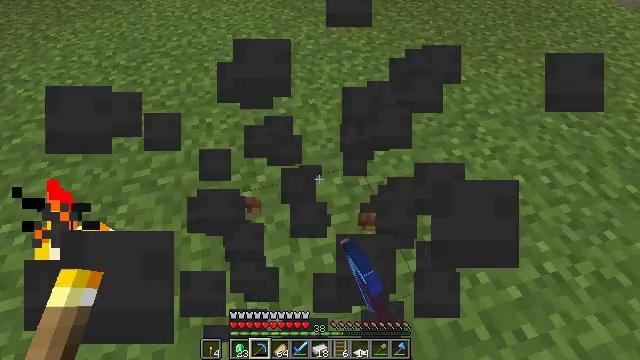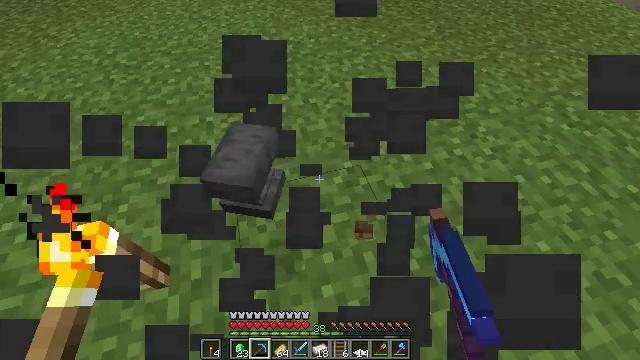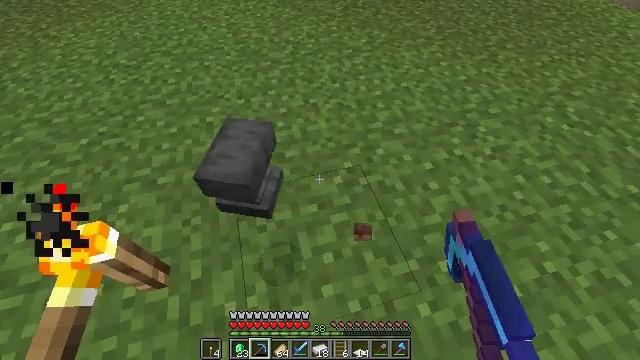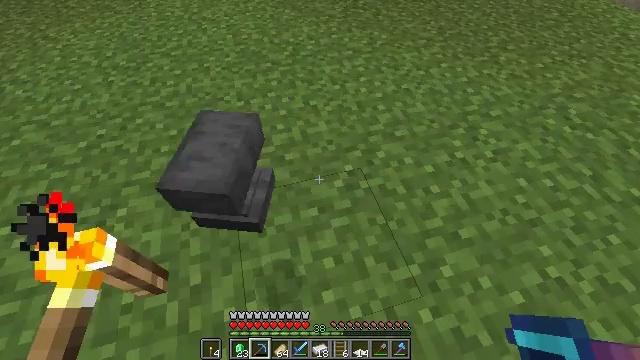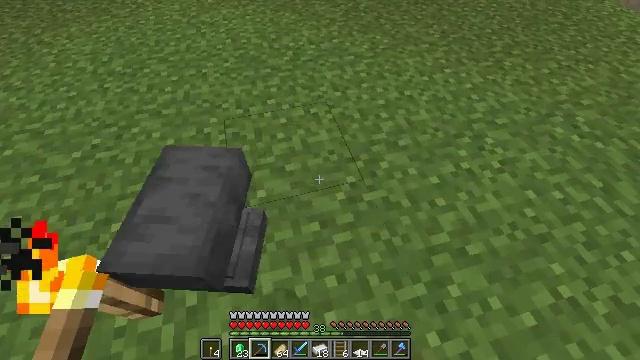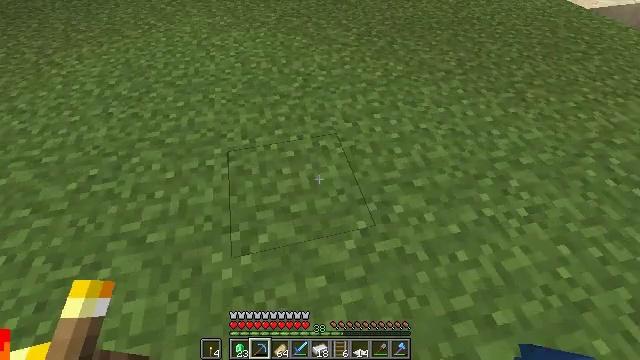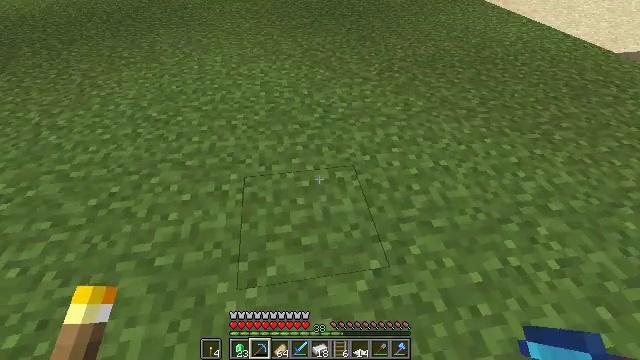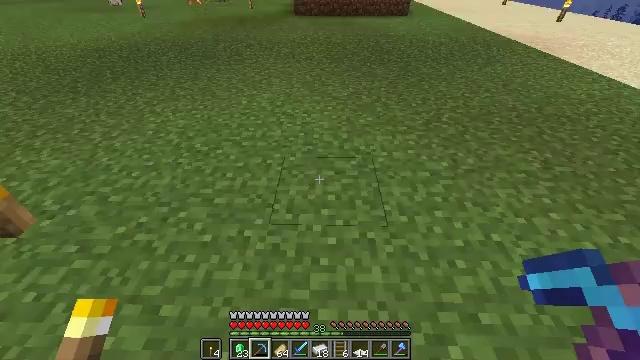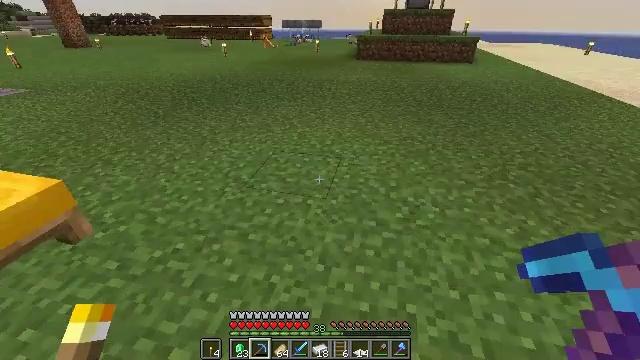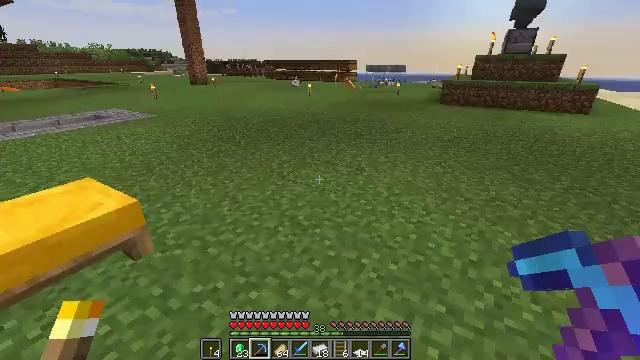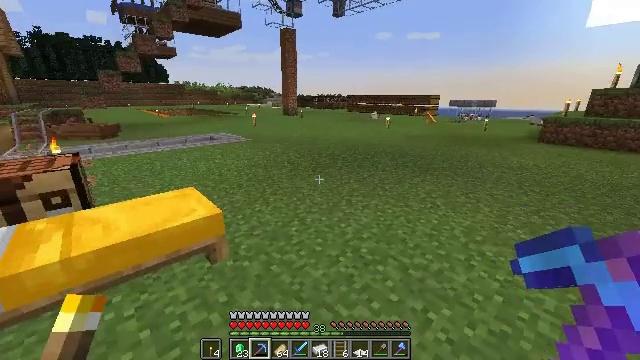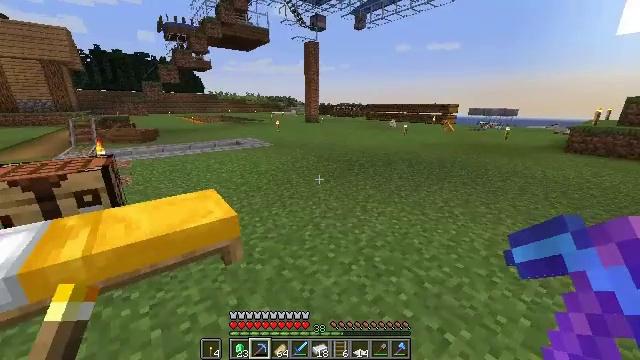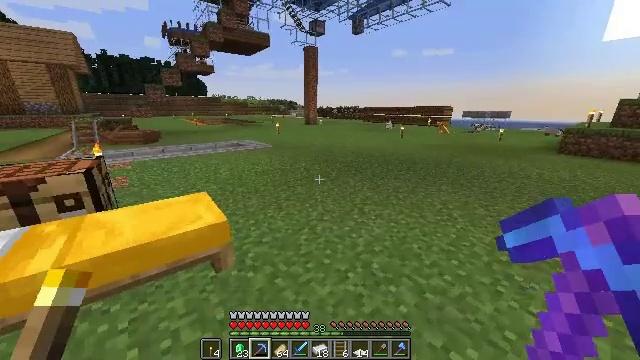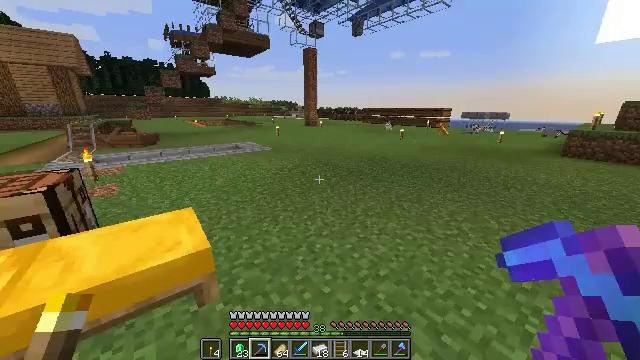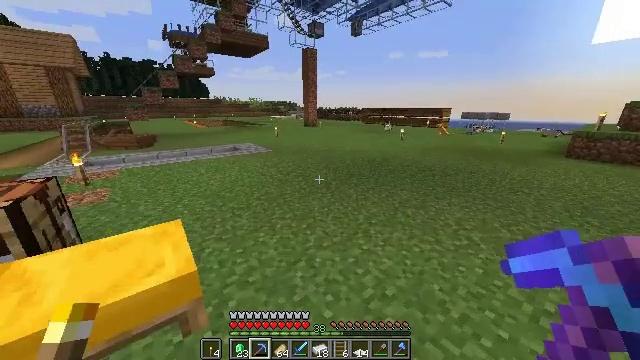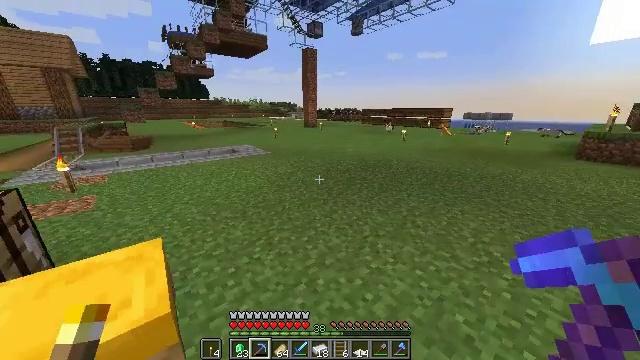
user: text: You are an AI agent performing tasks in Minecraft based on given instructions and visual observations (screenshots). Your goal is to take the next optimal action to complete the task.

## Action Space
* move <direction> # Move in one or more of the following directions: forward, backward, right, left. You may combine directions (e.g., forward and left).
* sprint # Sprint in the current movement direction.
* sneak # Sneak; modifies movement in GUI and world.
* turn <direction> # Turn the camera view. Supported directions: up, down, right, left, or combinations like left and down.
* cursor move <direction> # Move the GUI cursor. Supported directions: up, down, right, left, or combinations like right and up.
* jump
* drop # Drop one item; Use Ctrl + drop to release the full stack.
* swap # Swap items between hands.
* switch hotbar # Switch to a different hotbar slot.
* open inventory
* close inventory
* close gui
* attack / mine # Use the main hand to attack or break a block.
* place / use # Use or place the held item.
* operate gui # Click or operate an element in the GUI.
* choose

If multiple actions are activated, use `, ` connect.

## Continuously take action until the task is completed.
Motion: motion action
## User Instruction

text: Gather the yellow bed by attacking it.
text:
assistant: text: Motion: no_op
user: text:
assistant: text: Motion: no_op
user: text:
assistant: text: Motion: move forward
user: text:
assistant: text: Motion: move forward
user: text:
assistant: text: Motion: move forward, turn left and up
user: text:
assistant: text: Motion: move forward, turn left and up
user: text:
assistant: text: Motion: move forward, turn left and up
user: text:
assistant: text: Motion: move forward, turn left and up
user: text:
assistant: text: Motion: move forward, sprint, turn left and up
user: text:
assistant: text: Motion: move forward, sprint, turn left and up
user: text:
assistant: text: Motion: move forward, sprint, turn left
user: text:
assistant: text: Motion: move forward, sprint
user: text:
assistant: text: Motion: move forward
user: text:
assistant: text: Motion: move forward
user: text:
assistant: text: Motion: move forward, sprint
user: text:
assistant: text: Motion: move forward, sprint
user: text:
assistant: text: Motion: move forward, sprint, turn right
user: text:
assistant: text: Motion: move forward, sprint, turn right
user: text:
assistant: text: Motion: move forward, turn right
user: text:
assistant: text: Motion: move forward, turn right
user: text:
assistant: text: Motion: move forward, sprint, turn right
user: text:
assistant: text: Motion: move forward, sprint, turn right and up
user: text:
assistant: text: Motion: move forward, sprint, turn right and up
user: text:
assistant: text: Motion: move forward, sprint, turn up
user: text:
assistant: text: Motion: move forward
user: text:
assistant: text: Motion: move forward, jump
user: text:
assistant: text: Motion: move forward, jump
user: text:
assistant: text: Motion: move forward, jump
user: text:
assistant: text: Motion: move forward, jump
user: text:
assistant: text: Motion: move forward, jump